Field crop: maize
Growth stage: 1
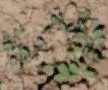
Species: convolvulus